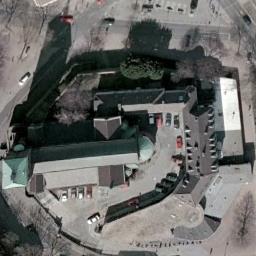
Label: church